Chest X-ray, PA view. Patient: 54 years old, sex F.
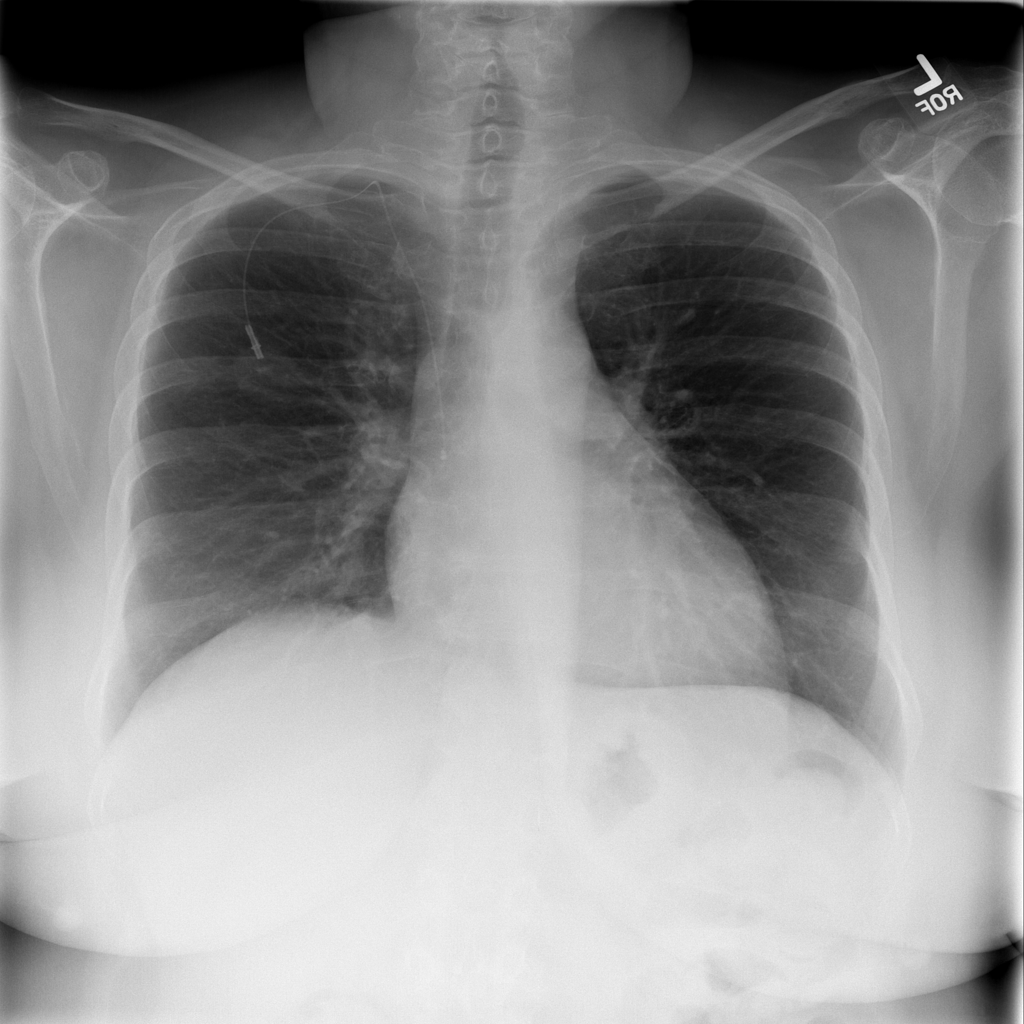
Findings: No Finding